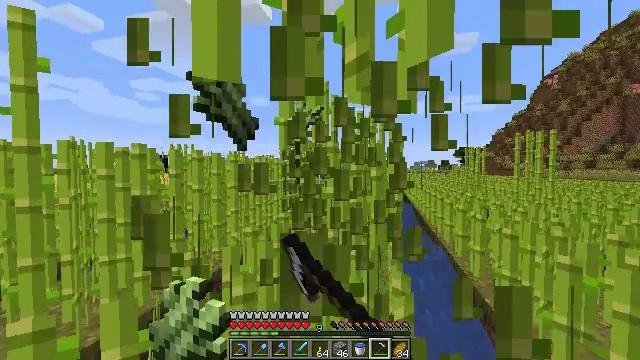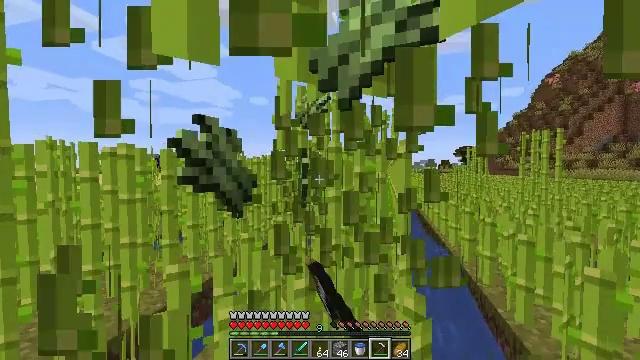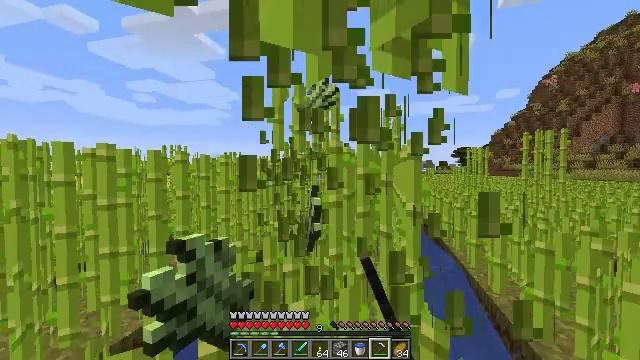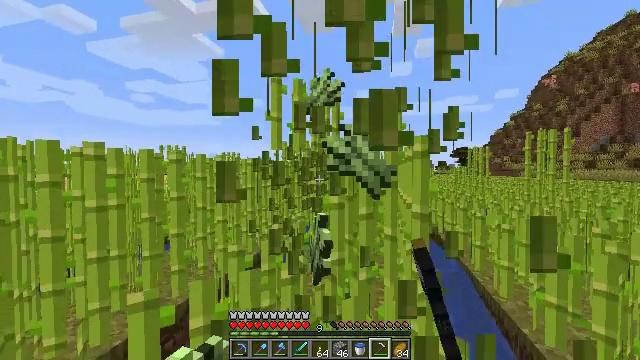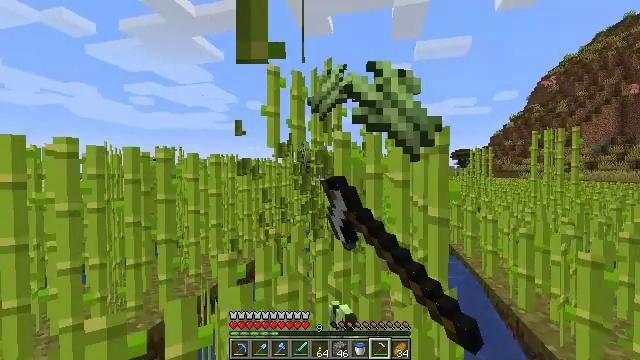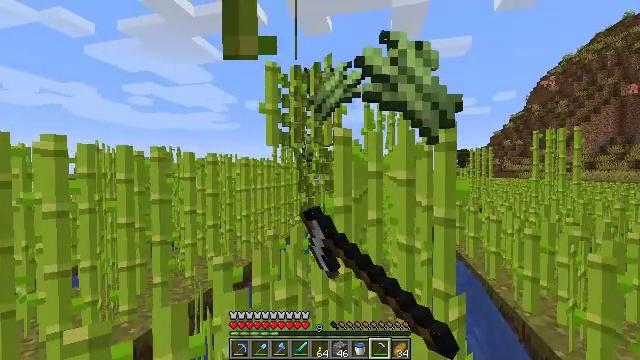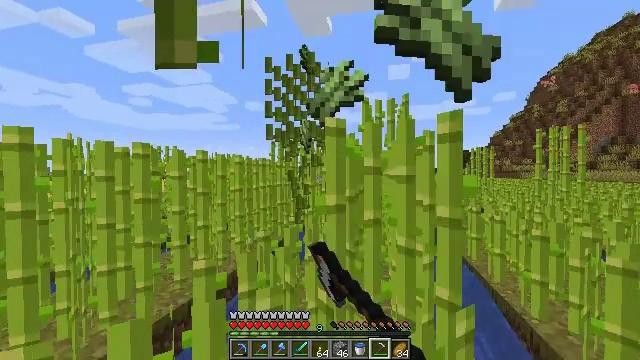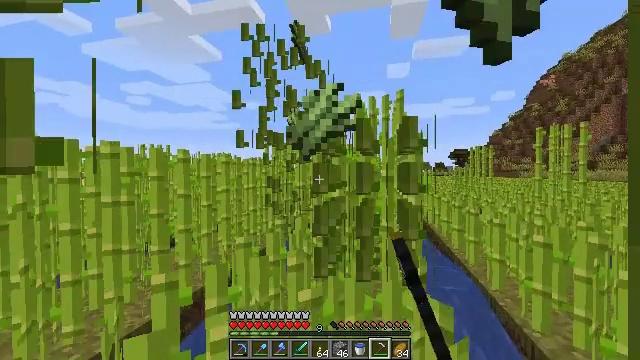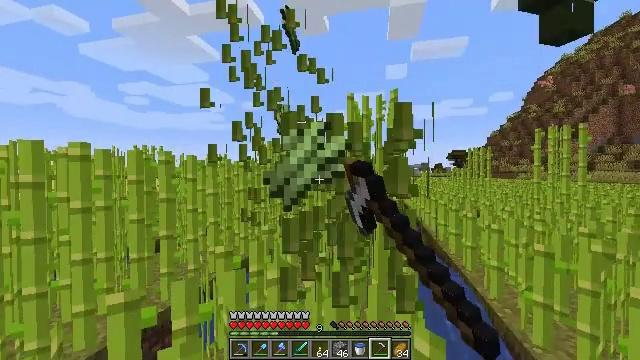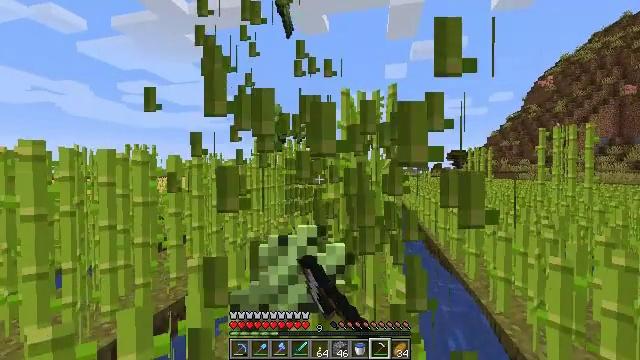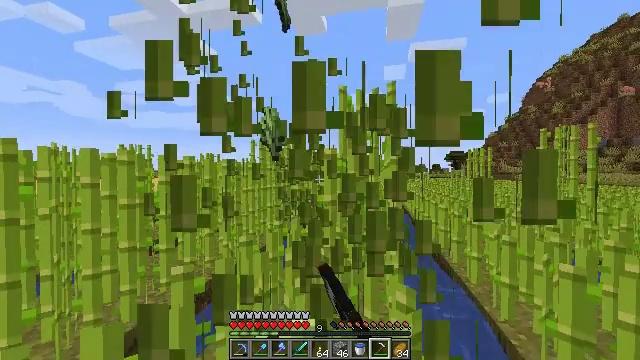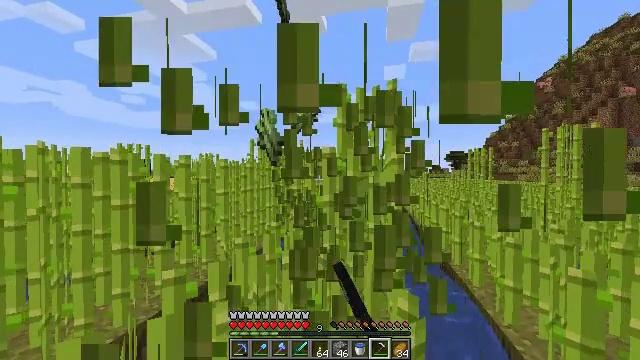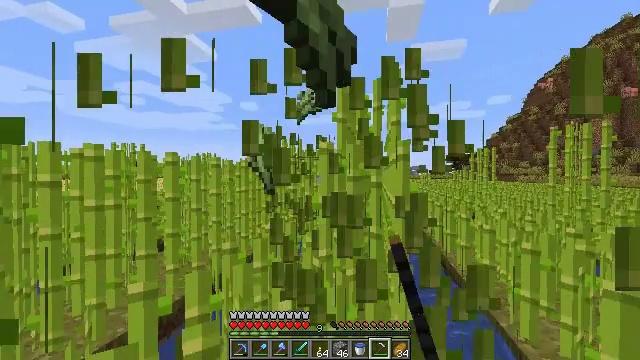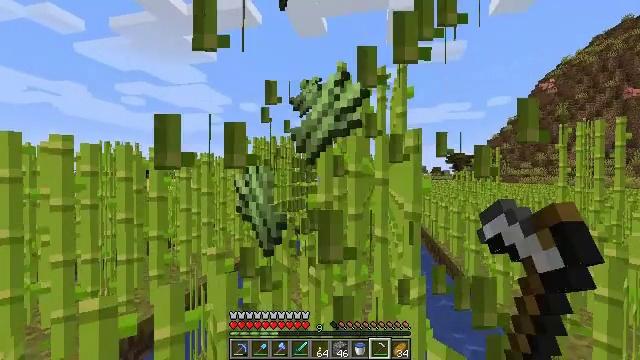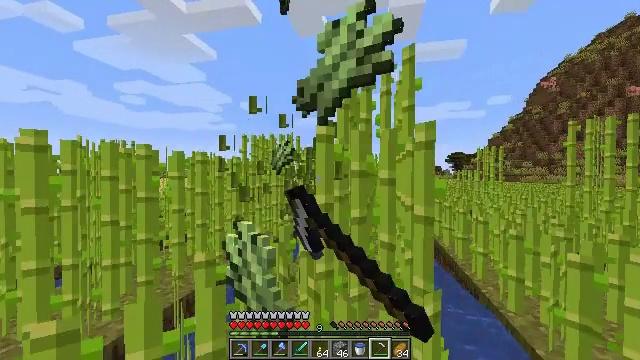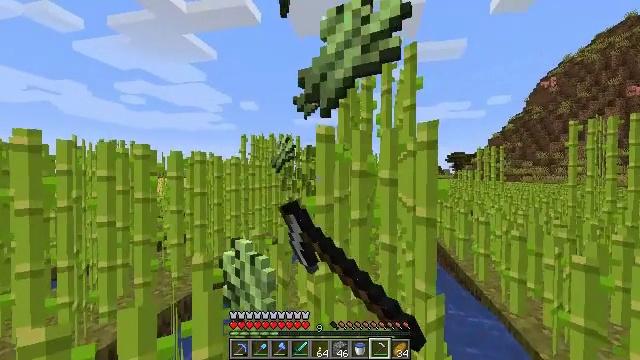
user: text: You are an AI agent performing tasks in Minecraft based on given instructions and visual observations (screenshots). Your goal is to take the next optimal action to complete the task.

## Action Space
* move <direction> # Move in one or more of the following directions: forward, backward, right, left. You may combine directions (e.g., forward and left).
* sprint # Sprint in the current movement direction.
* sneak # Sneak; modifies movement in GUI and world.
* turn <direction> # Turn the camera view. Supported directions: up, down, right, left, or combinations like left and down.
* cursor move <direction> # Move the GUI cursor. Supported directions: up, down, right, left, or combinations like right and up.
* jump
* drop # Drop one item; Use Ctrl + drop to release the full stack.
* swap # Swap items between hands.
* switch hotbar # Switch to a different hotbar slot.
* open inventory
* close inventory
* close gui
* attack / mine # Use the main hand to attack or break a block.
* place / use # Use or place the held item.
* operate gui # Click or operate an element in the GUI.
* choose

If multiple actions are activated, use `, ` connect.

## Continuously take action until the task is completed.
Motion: motion action
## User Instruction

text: Break the sugar cane.
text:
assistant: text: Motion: move forward, attack / mine
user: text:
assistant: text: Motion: move forward, attack / mine
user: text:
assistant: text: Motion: move forward, attack / mine
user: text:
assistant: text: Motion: move forward, attack / mine
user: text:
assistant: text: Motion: move forward and move right, attack / mine
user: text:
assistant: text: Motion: move forward and move right, attack / mine
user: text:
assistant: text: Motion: move forward and move right, attack / mine
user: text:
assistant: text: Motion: move forward, attack / mine
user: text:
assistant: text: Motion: move forward, attack / mine
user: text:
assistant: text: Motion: move forward, attack / mine
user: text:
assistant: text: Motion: move forward, attack / mine
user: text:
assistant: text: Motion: move forward, attack / mine
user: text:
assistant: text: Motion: move forward, attack / mine
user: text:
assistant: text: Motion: move forward, attack / mine
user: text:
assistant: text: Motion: move forward and move right, attack / mine
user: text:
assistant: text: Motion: move forward and move right, attack / mine
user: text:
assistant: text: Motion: move forward and move right, attack / mine
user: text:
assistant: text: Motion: move forward, attack / mine
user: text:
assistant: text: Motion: move forward, attack / mine
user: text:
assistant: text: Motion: move forward, attack / mine
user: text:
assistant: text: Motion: move forward, attack / mine
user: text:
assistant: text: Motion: move forward, attack / mine
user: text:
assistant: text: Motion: move forward, attack / mine
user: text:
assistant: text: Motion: move forward and move right, attack / mine
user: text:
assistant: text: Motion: move forward and move right, attack / mine
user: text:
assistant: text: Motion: move forward and move right, attack / mine
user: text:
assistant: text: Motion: move forward, attack / mine
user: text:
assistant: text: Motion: move forward, attack / mine
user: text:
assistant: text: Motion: move forward, attack / mine
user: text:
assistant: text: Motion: move forward, attack / mine